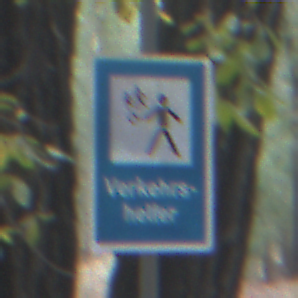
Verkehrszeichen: Verkehrshelfer
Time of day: SunriseSunset
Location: Outdoor (Nature)
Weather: NotSpecified
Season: Autumn
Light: Natural